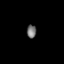
Tissue: lung
Cell type: T cells
Senescence score: 0.2037
Nuclear area (px): 122
Mean DAPI intensity: 114.352